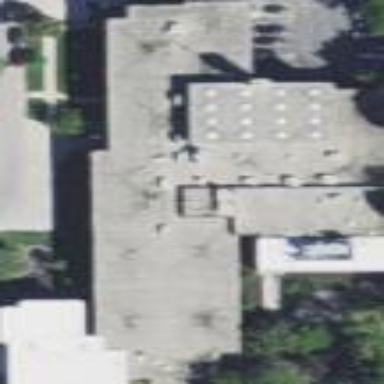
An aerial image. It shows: School building.